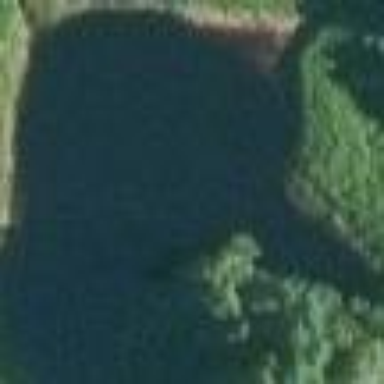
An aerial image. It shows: Serene pond surrounded by nature.